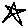
Label: star